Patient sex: M
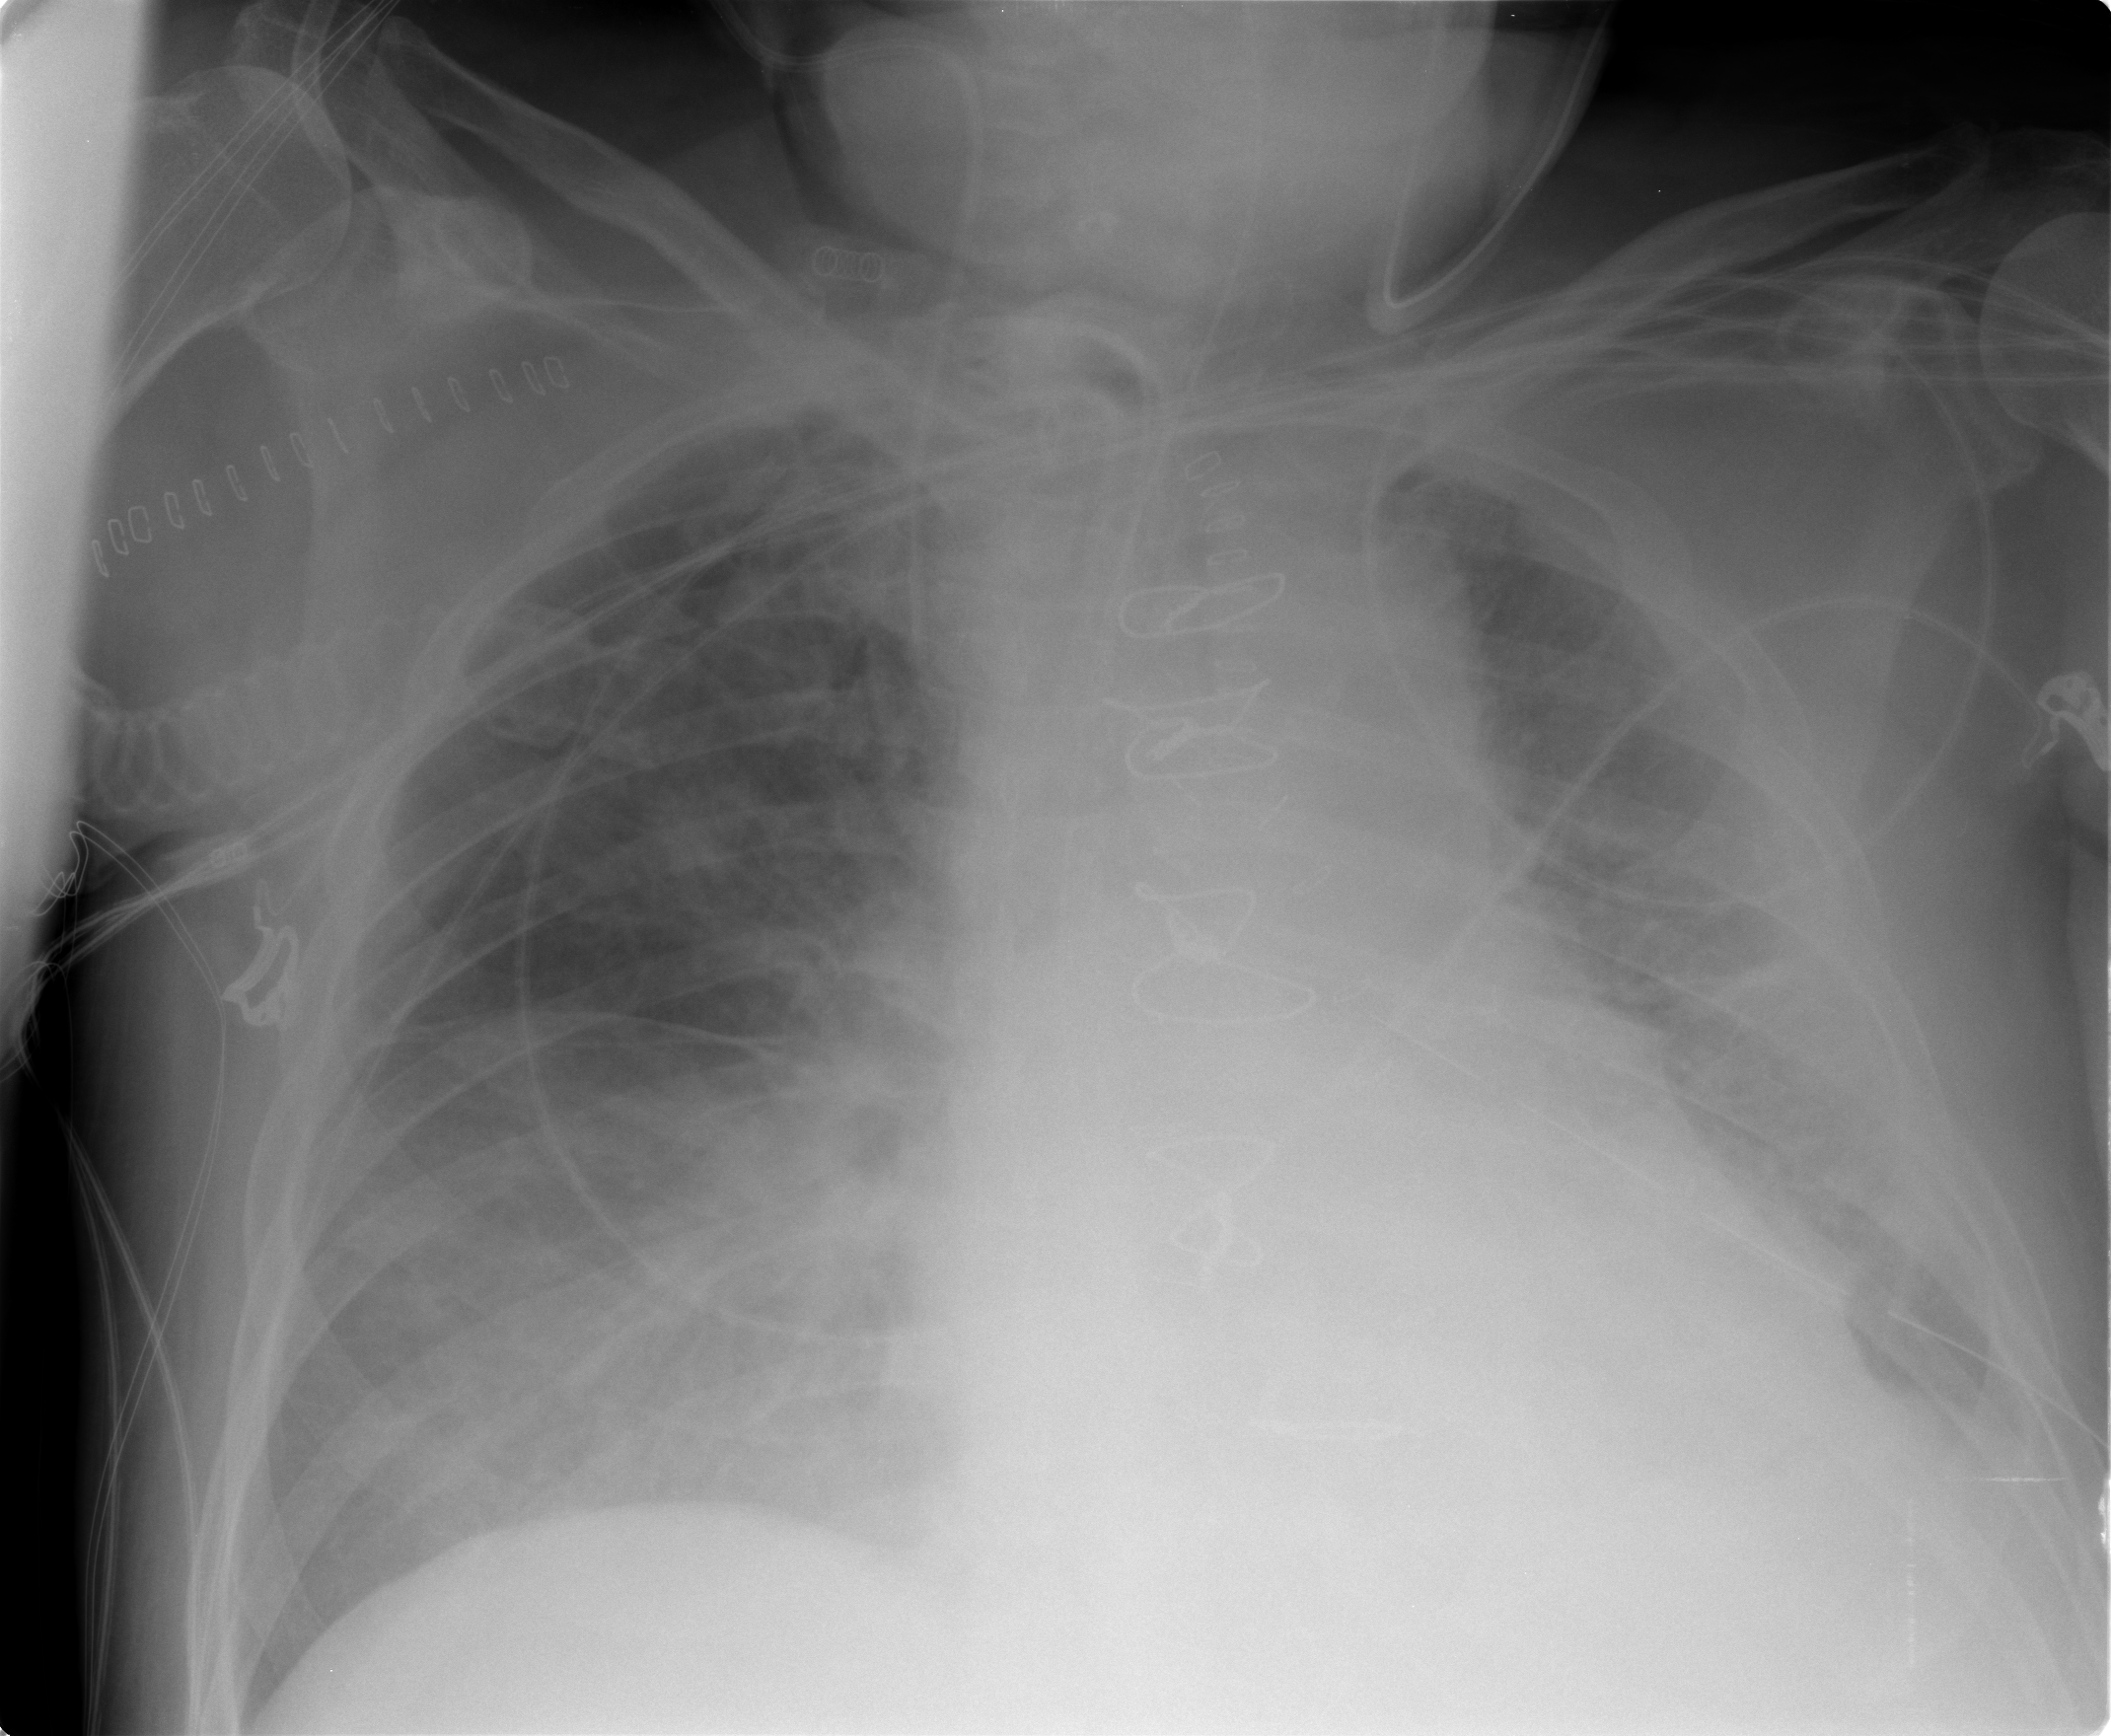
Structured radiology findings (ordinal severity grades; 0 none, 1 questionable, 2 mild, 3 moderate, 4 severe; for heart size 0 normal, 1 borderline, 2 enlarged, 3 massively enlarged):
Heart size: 2
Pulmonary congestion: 3
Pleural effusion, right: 2
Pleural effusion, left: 2
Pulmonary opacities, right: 3
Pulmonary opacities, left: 2
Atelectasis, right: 2
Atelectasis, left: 2